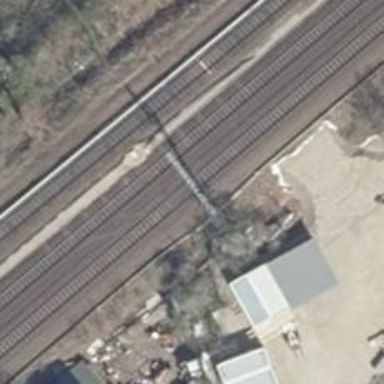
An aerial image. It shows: Railway milestone with catenary mast.